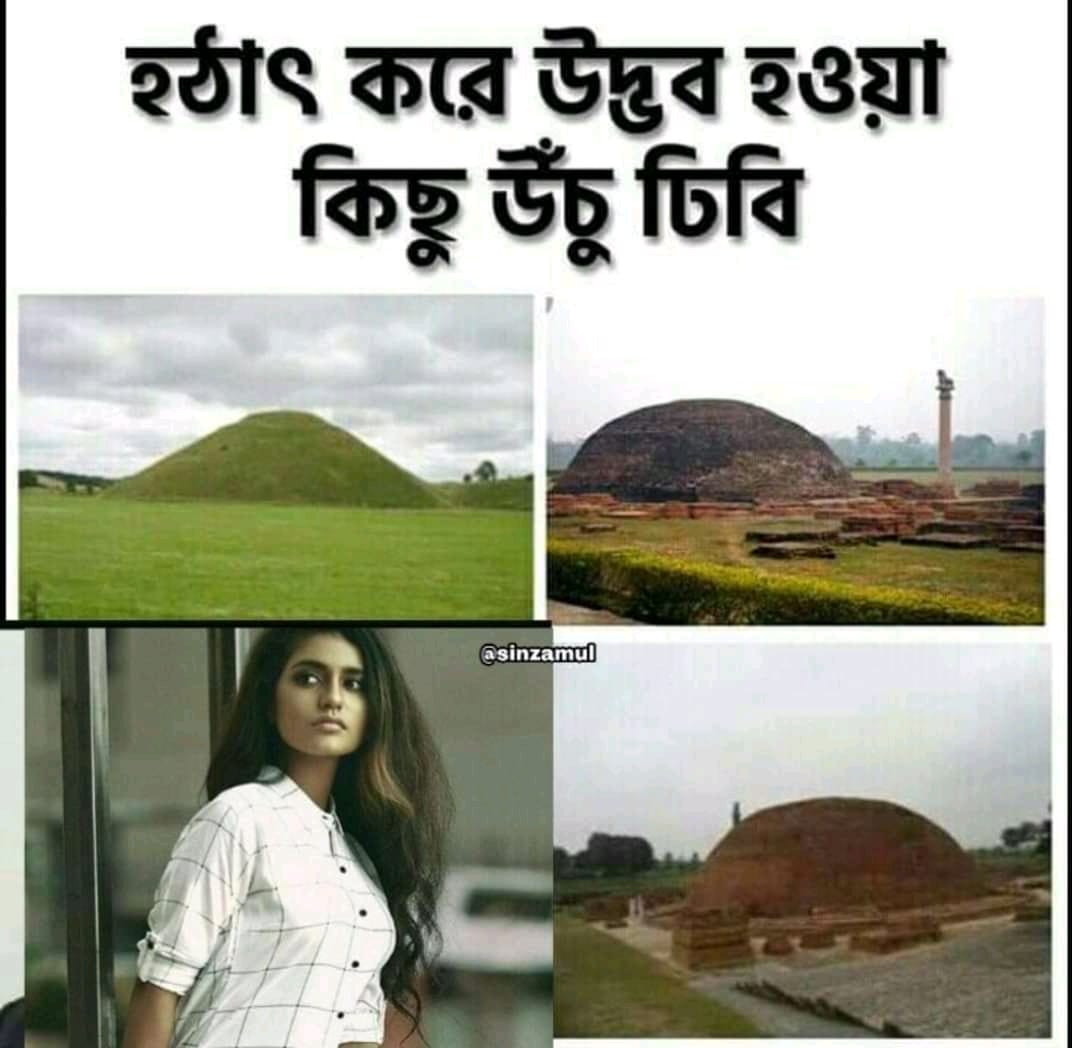
Caption: হঠাত করে উদ্ভব হওয়া কিছু উচু ঢিবি
Label: hate